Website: walmart
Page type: payment
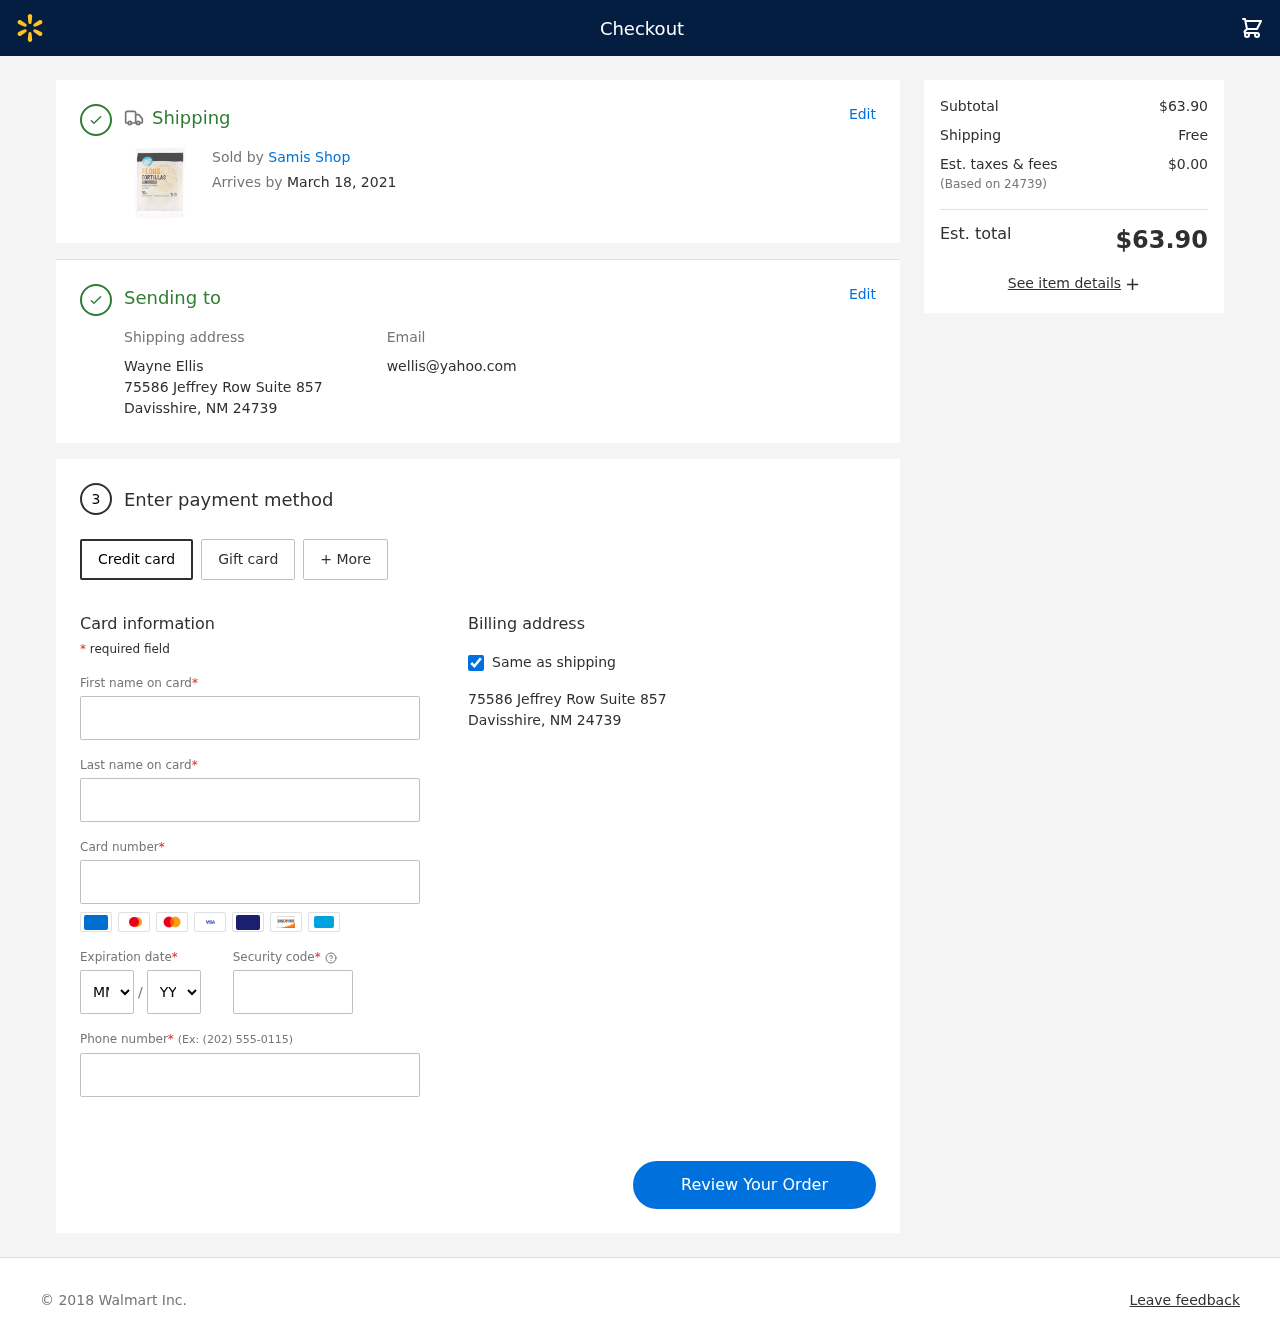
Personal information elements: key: PII_CARD_CVV
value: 852
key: PII_CARD_EXPIRY_MONTH
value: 06
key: PII_CARD_EXPIRY_YEAR
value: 29
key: PII_CARD_NUMBER
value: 2258 1672 9057 2371
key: PII_CITY_STATE_ZIP
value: Davisshire, NM 24739
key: PII_EMAIL
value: wellis@yahoo.com
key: PII_FIRSTNAME
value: Wayne
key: PII_FULLNAME
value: Wayne Ellis
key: PII_LASTNAME
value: Ellis
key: PII_PHONE
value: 9073081897
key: PII_POSTCODE
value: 24739
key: PII_STREET
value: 75586 Jeffrey Row Suite 857
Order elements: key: ORDER_DELIVERY_DATE
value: March 18, 2021
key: ORDER_SUBTOTAL
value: $63.90
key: ORDER_SHIPPING_COST
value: Free
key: ORDER_TAX
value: $0.00
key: ORDER_TOTAL
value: $63.90